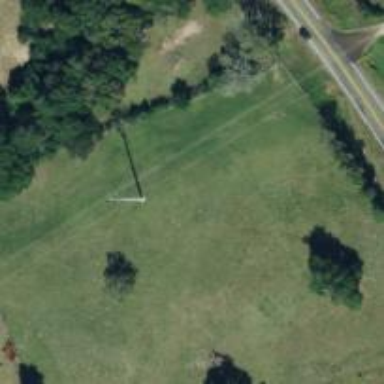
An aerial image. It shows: Power pole.